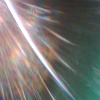
Label: sunburn